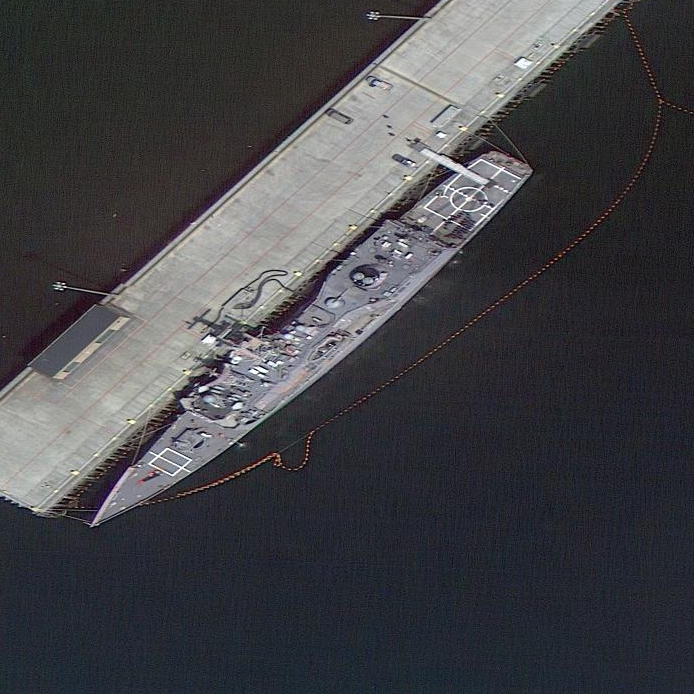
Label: cruiser